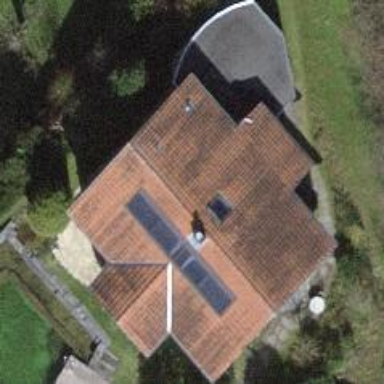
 consisting of solar photovoltaic panels."